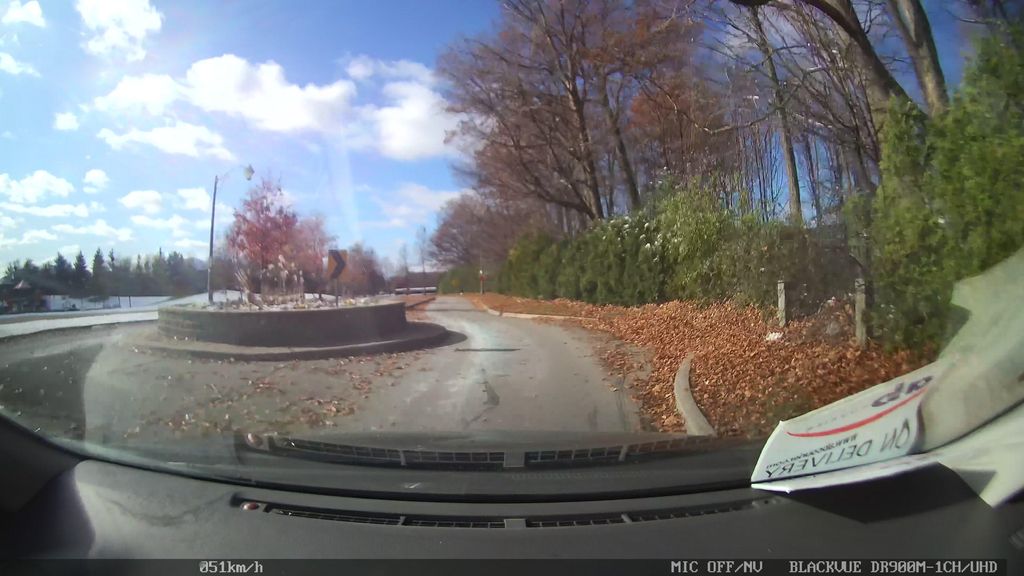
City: toronto